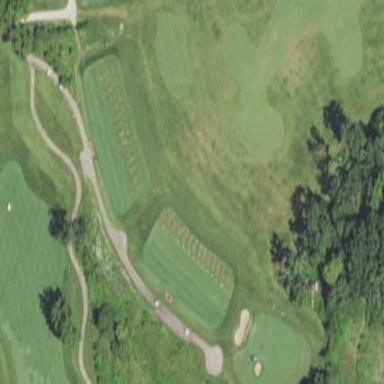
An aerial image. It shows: Grassy area designated as golf tee.